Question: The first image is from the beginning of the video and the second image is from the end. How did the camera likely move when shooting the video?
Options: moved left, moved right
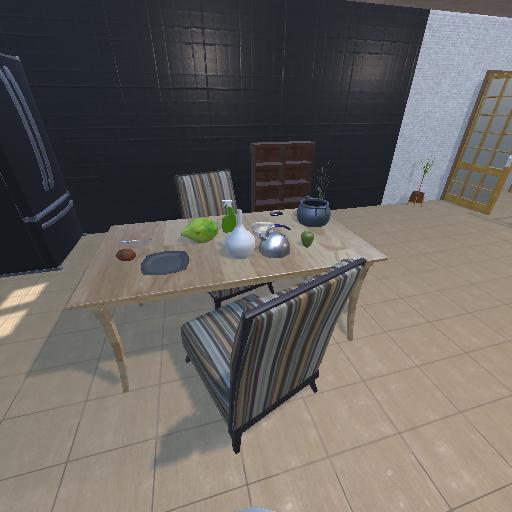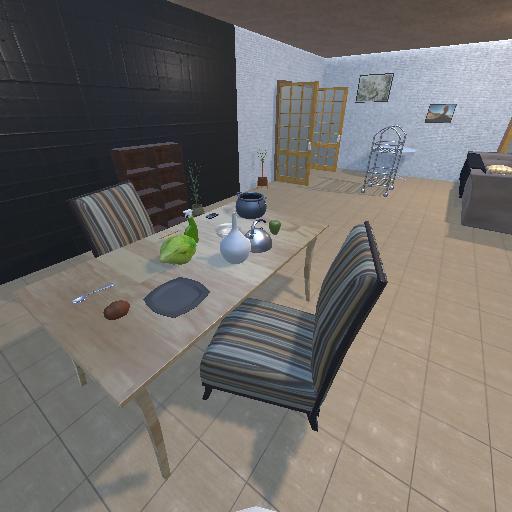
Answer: moved left